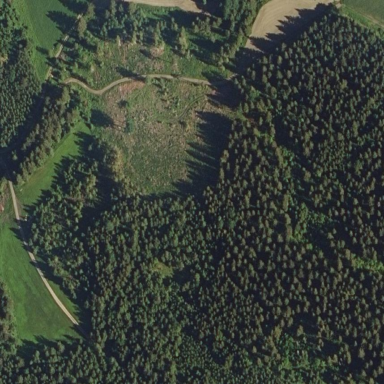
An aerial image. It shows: Forest area.